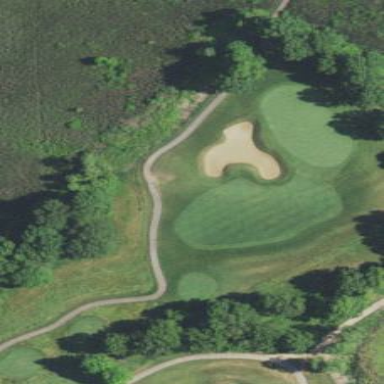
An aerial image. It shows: Grassy area designated as golf fairway.